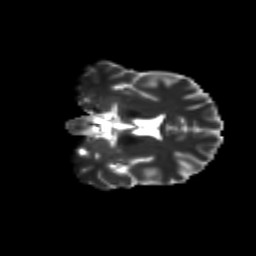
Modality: T2w
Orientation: coronal
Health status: ill
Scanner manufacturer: siemens
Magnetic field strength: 3 T
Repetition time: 13.7 s
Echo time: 0.098 s